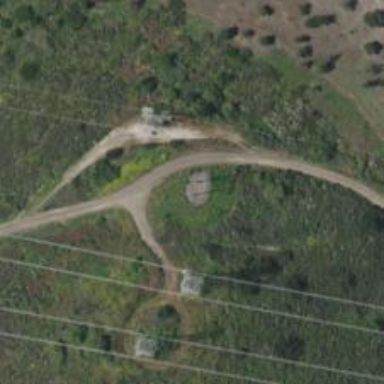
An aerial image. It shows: Power tower.